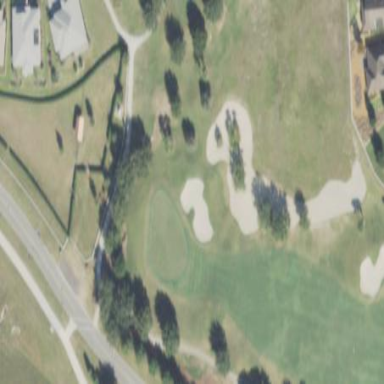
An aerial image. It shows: Golf bunker.